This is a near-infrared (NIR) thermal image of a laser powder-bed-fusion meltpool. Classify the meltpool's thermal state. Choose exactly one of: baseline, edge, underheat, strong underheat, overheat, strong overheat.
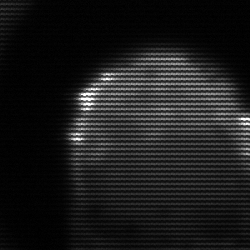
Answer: edge